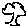
Label: tree